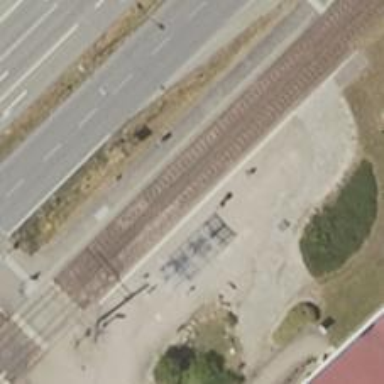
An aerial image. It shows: Tram stop.